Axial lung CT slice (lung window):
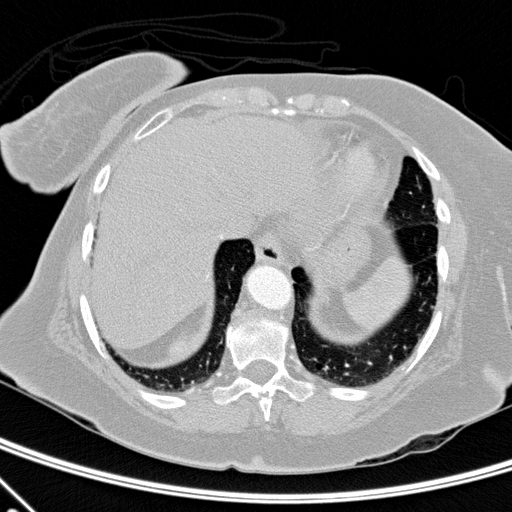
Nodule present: no